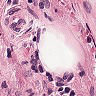
Metastatic tissue present: yes